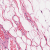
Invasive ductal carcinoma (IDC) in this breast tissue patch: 0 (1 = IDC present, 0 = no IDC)